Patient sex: F
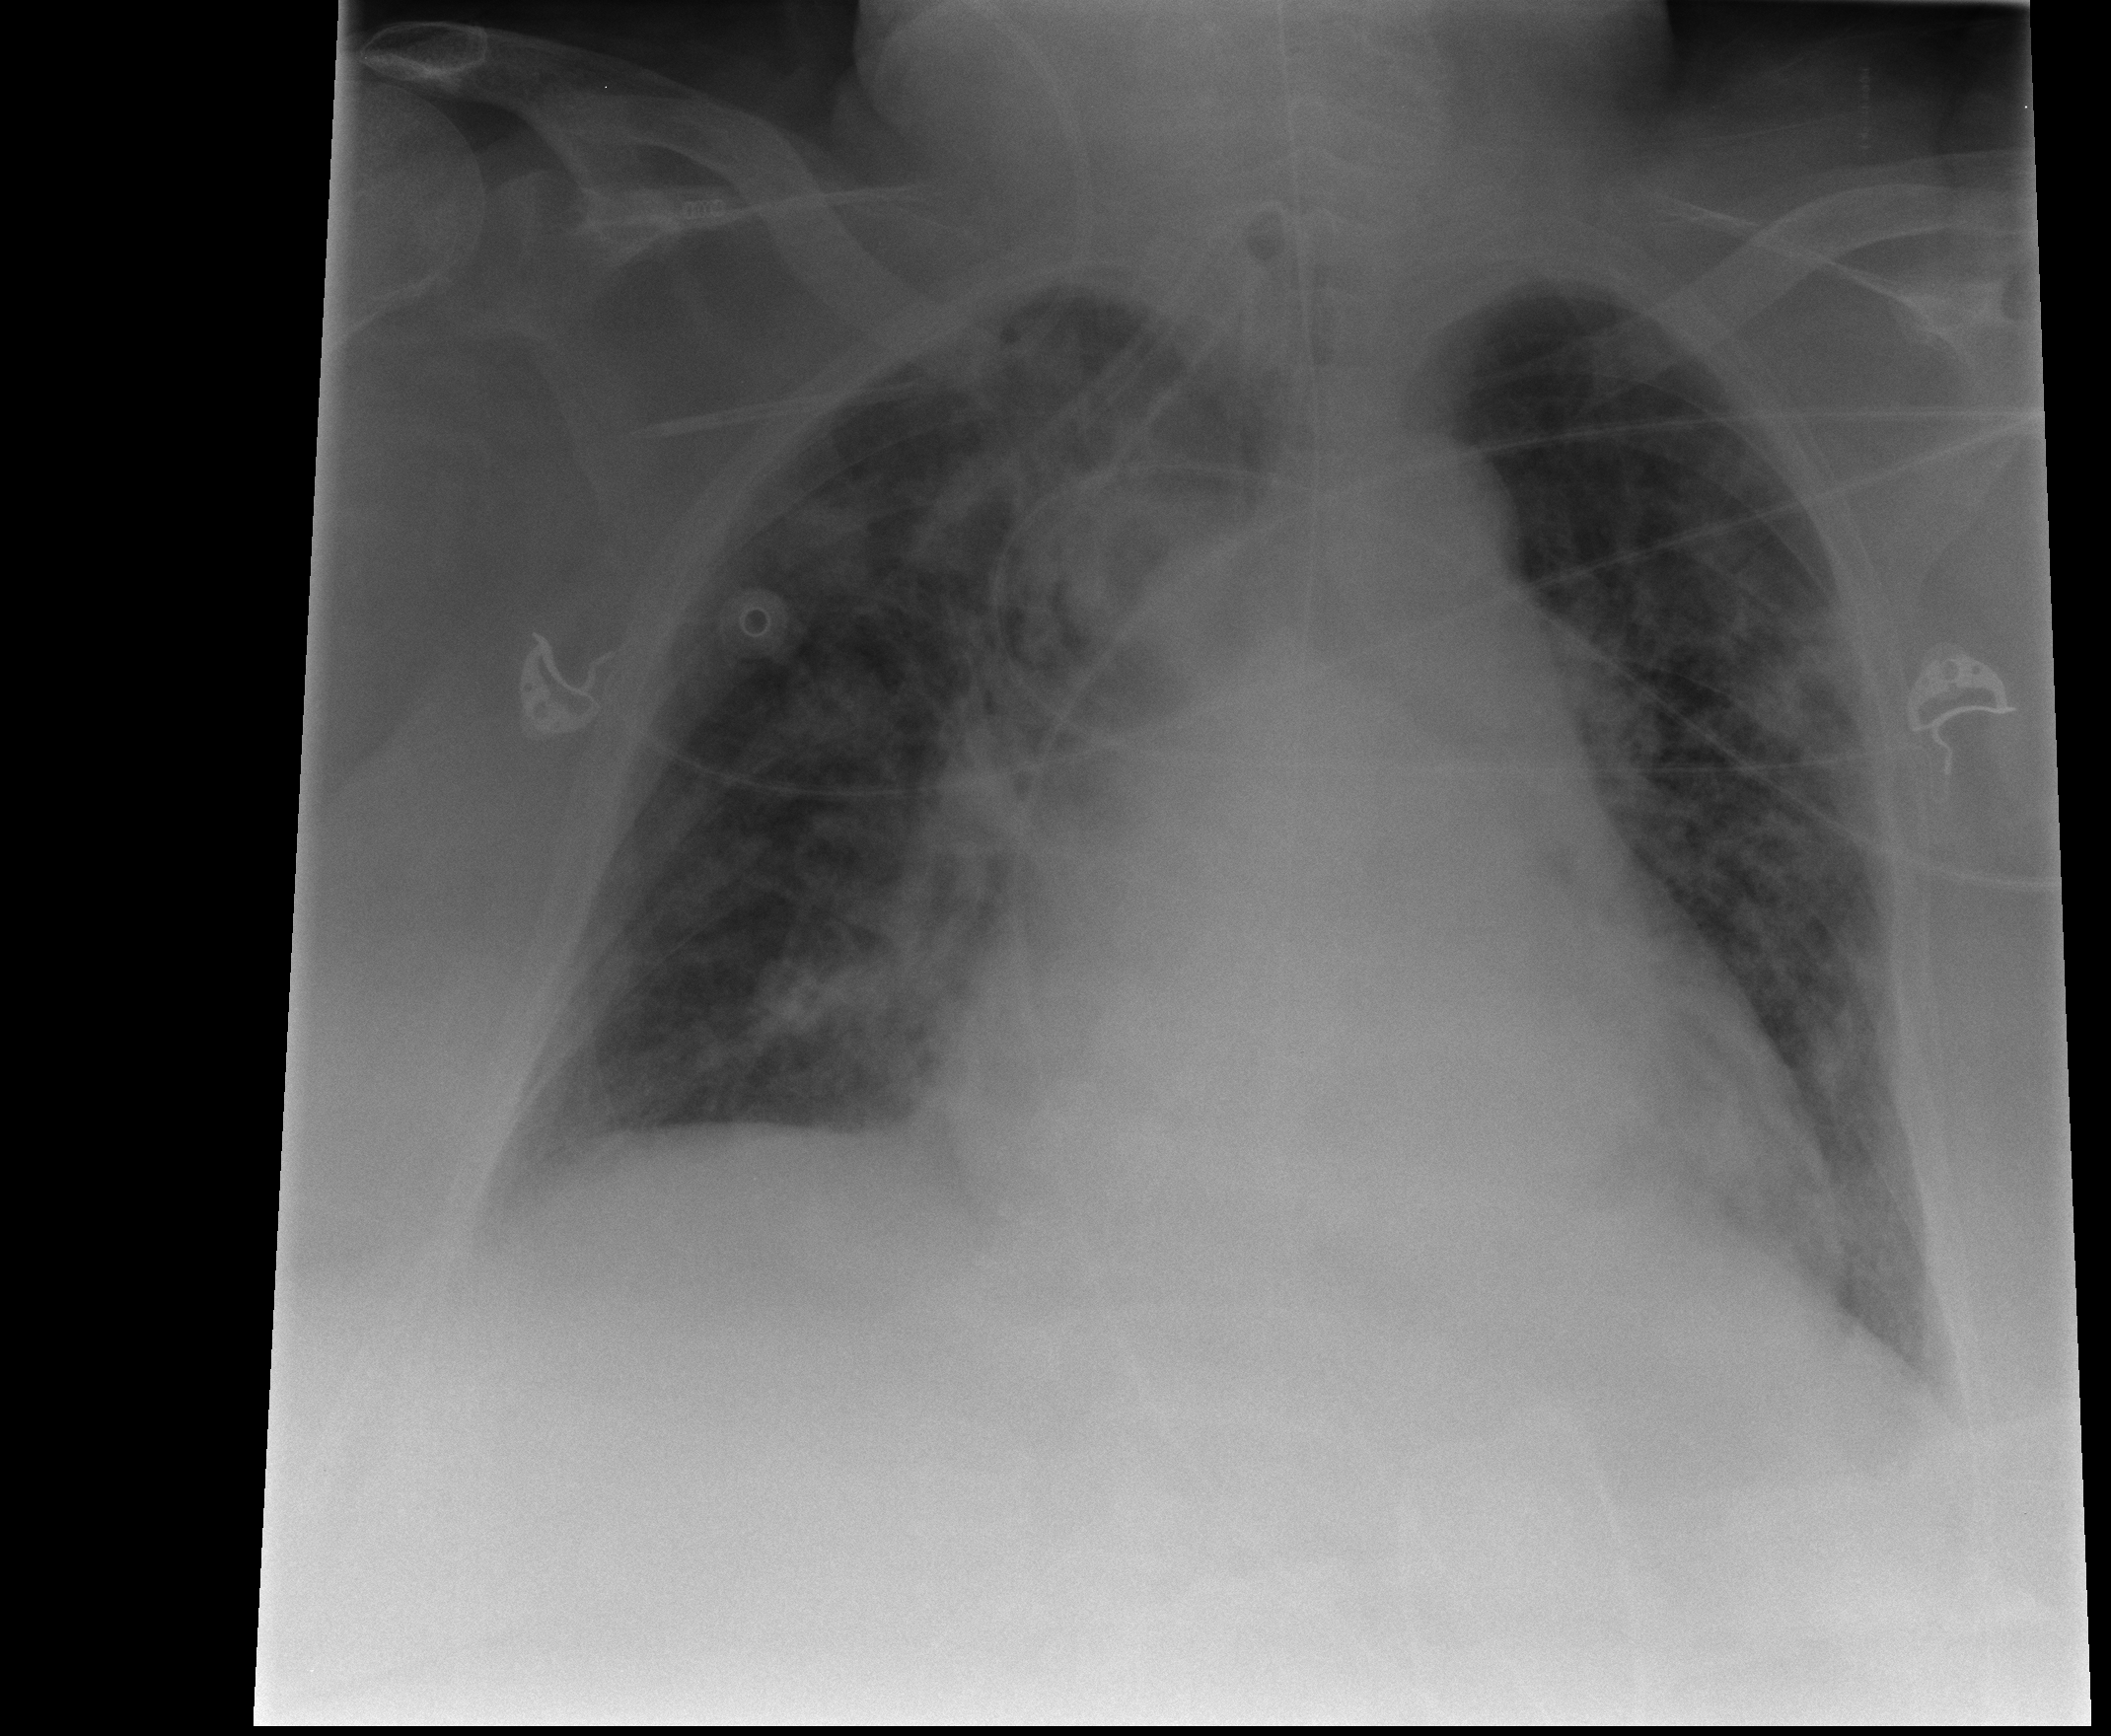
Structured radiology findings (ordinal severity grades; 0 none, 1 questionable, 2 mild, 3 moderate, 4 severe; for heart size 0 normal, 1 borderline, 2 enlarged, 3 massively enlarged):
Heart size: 3
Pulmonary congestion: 2
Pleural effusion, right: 0
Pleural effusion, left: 0
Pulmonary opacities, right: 3
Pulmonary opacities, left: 3
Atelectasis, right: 2
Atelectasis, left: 2